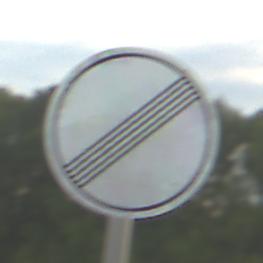
Verkehrszeichen: EndeSaemtlicherBegrenzungen
Umgebung: Outdoor, RoadRail
Tageszeit: SunriseSunset
Wetter: PartlyCloudy
Licht: Natural
Jahreszeit: NotSpecified
Kontrast: LowContrast